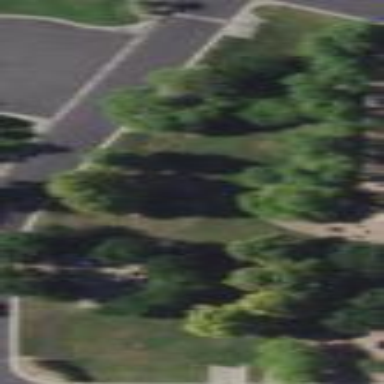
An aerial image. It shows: Lovely park for leisure and relaxation.